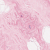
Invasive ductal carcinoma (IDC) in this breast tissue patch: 0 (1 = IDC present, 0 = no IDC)